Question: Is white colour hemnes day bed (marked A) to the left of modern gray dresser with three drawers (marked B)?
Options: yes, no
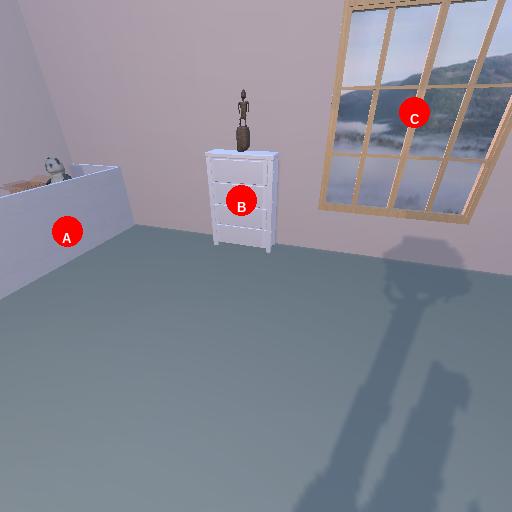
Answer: yes